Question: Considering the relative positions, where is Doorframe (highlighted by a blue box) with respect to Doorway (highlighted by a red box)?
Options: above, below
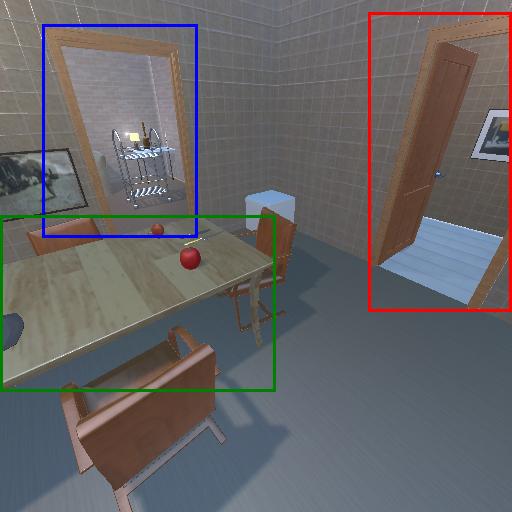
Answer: above